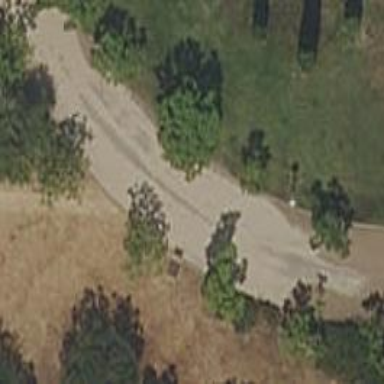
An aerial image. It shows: Footway with surface of fine gravel.